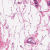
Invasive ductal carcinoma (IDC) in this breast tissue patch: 0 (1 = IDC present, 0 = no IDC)